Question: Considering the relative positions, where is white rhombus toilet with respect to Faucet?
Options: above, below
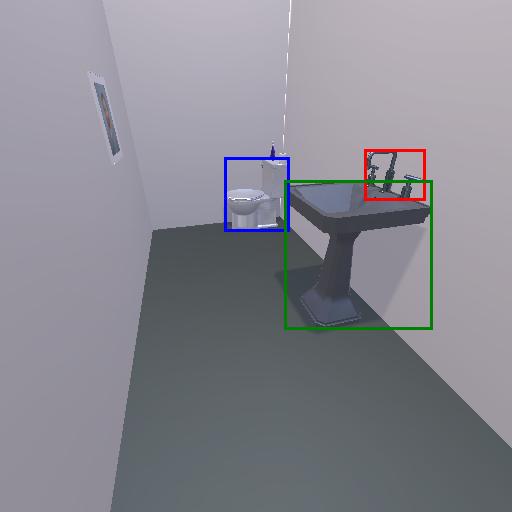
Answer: above